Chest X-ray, PA view. Patient: 55 years old, sex F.
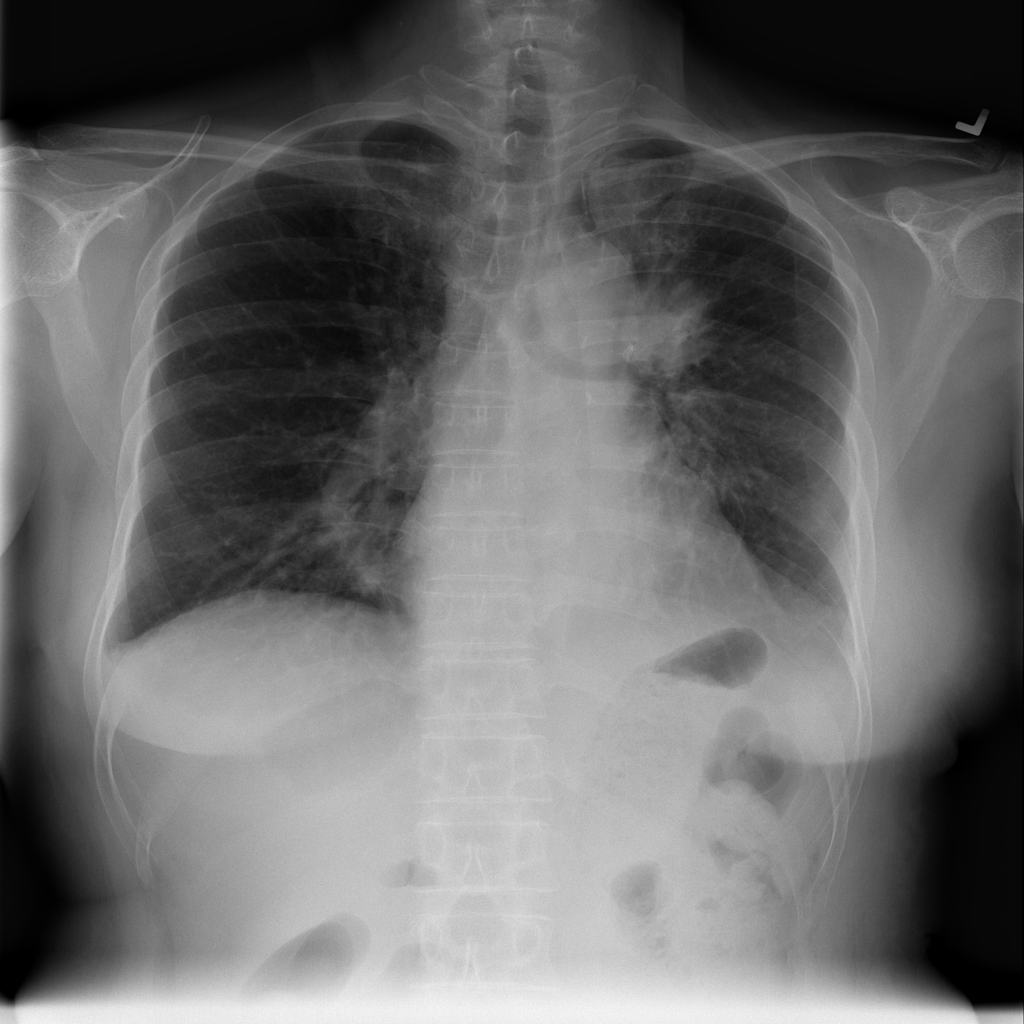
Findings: Effusion